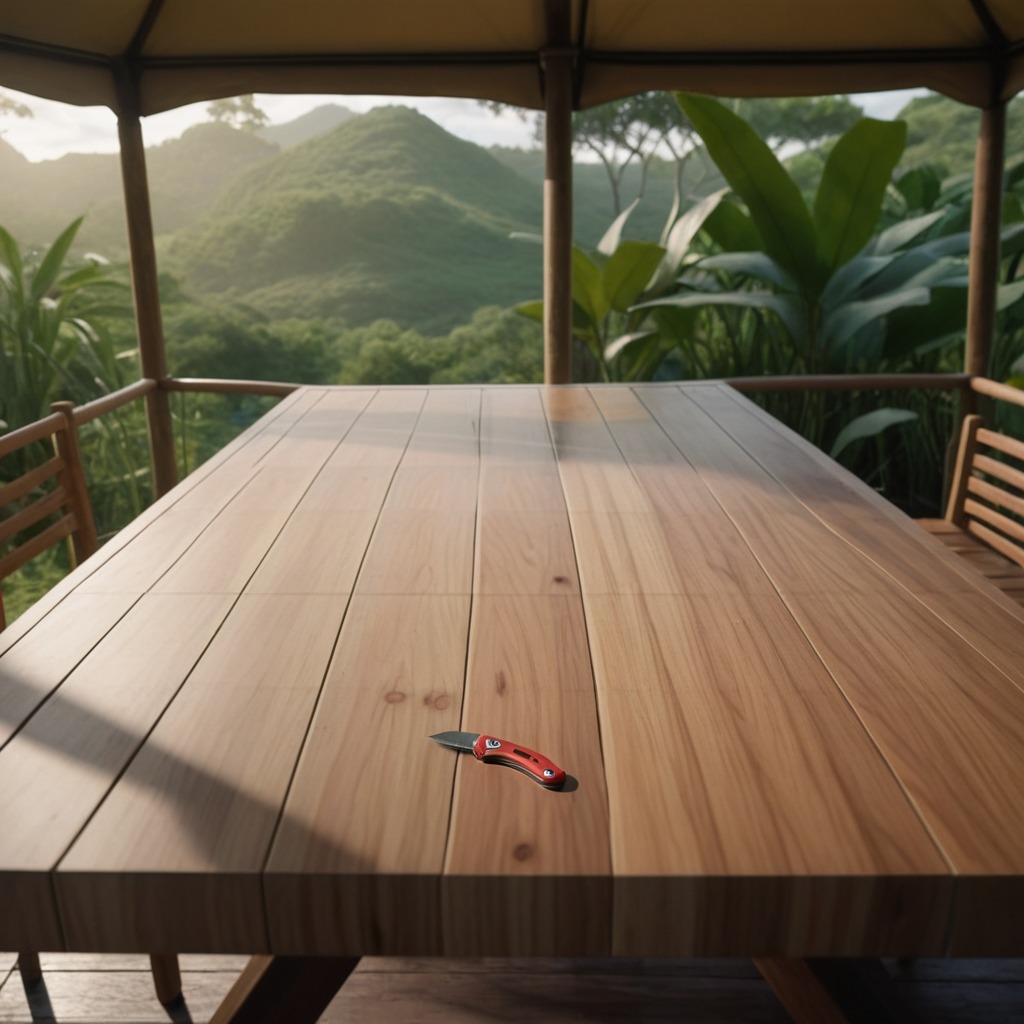
A utility knife is lying on the wooden table.